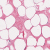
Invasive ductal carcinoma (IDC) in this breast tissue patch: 0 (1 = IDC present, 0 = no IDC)